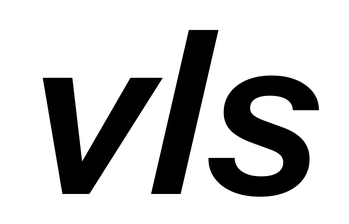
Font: InstrumentSans-Italic_SemiBold_Italic